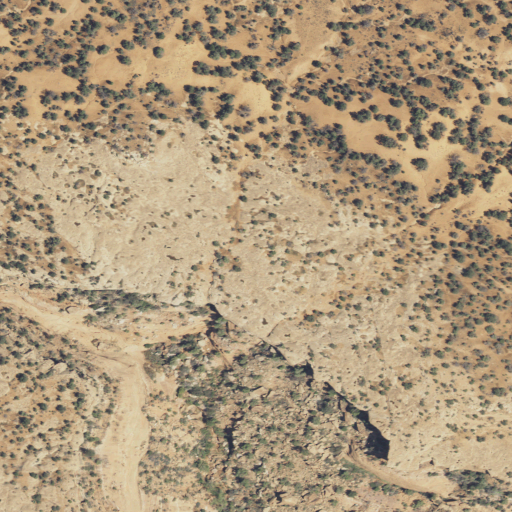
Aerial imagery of plain(s) in Utah named Snow Flat containing only shrub